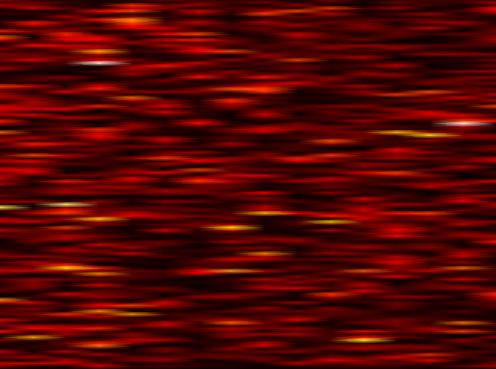
Label: OFDM